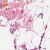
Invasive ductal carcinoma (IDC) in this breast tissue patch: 0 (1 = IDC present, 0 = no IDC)